Question: I have an interesting problem that I don't know how to solve. I wrote a form which does a password change. The form displays the current password too in a read-only TextBox (not for validation purposes; this isn't important in this case.) Each password TextBox has a button in it that when clicked, masks or unmasks the password (replacing the password characters with bullets and vice versa.) Here's an image of the whole thing:

Notice how the mask/unmask buttons are inside the text boxes, not outside of them. The buttons have been placed inside the text boxes with:
'''
var button = new Button();
button.Width = 20;
button.Cursor = Cursors.Default;
button.FlatStyle = FlatStyle.Flat;
button.Image = SystemIcons.Shield.ToBitmap();
button.Dock = DockStyle.Right;
button.CausesValidation = false;
textBox.Controls.Add(button);
'''
The last TextBox has validation enabled. Now the problem is, that the user is unable to click the passwork unmask button on the other text box, because the validation event fails. Thus, the user is unable to see the current password without entering a new one.
I need a way to have the password mask/unmask button be clickable even if validation is failing in the text box. I can't think of anything. Moving those buttons outside the text boxes is not an option.
The unmask buttons themselves, as well as the parents of the text boxes, all have 'CausesValidation' set to 'false'. Only the text boxes themselves have it set to 'true'.
This is a .NET 2.0 C# project in Visual Studio 2010.
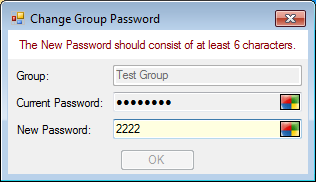
Answer: Well, I found a way where I can keep using the Validating event and still be able to click the buttons in the other text boxes. It turns out that the Button.MouseUp event is sent even if a button doesn't have focus.
So the solution is to handle both the MouseUp as well as the Click event and perform the password masking/unmasking depending on whether the text box that contains the button currently has keyboard focus or not:
'''
button.MouseUp += (sender, e) =>
{
if (button.Parent.ContainsFocus || e.Button != MouseButtons.Left
|| !button.ClientRectangle.Contains(e.Location))
{
return;
}
textBox.UseSystemPasswordChar = !textBox.UseSystemPasswordChar;
};
button.Click += delegate
{
if (!button.Parent.ContainsFocus) {
return;
}
textBox.UseSystemPasswordChar = !textBox.UseSystemPasswordChar;
};
'''
We do want to handle both events, because if we only handle MouseUp, then clicking the buttons with the keyboard (Tab to switch to the button, and Enter or Space to click it) would not work anymore.